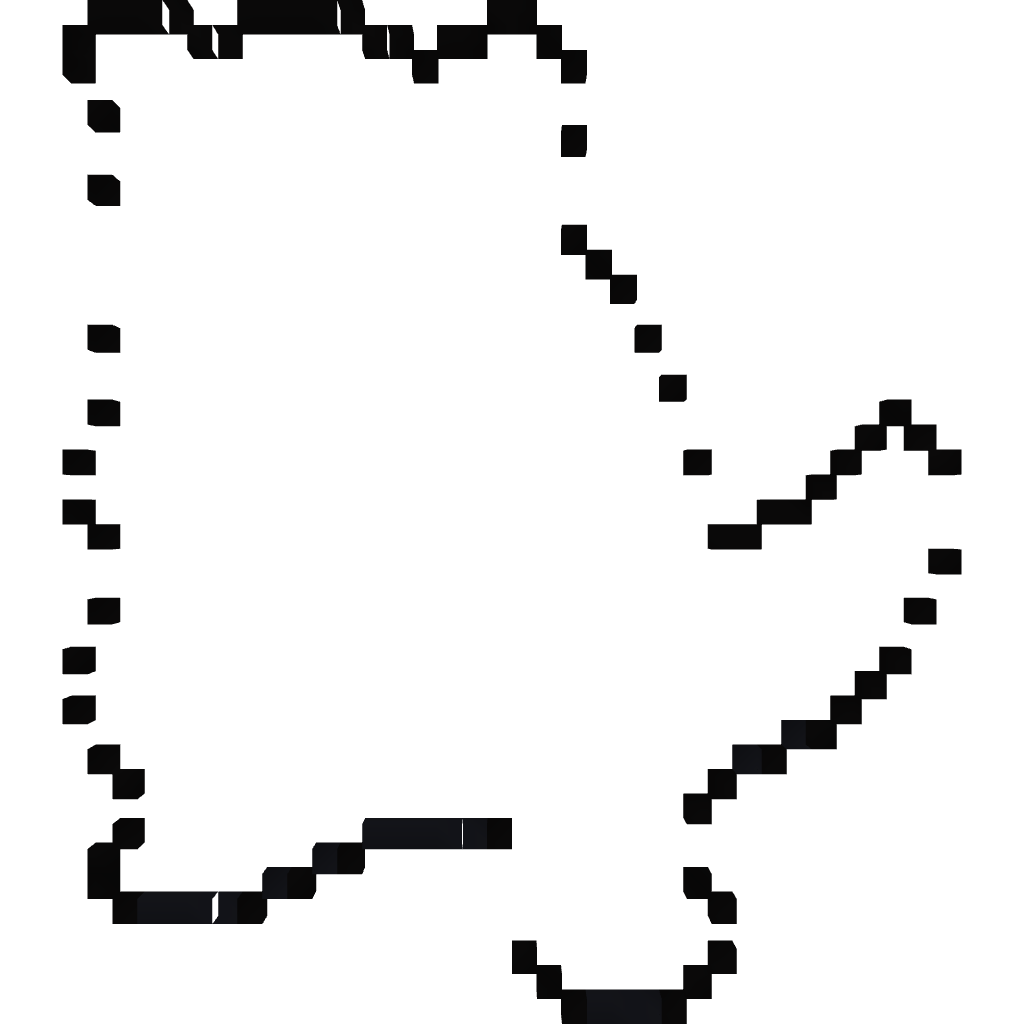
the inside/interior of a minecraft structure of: Sandan